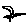
Label: bird